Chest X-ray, AP view. Patient: 38 years old, sex F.
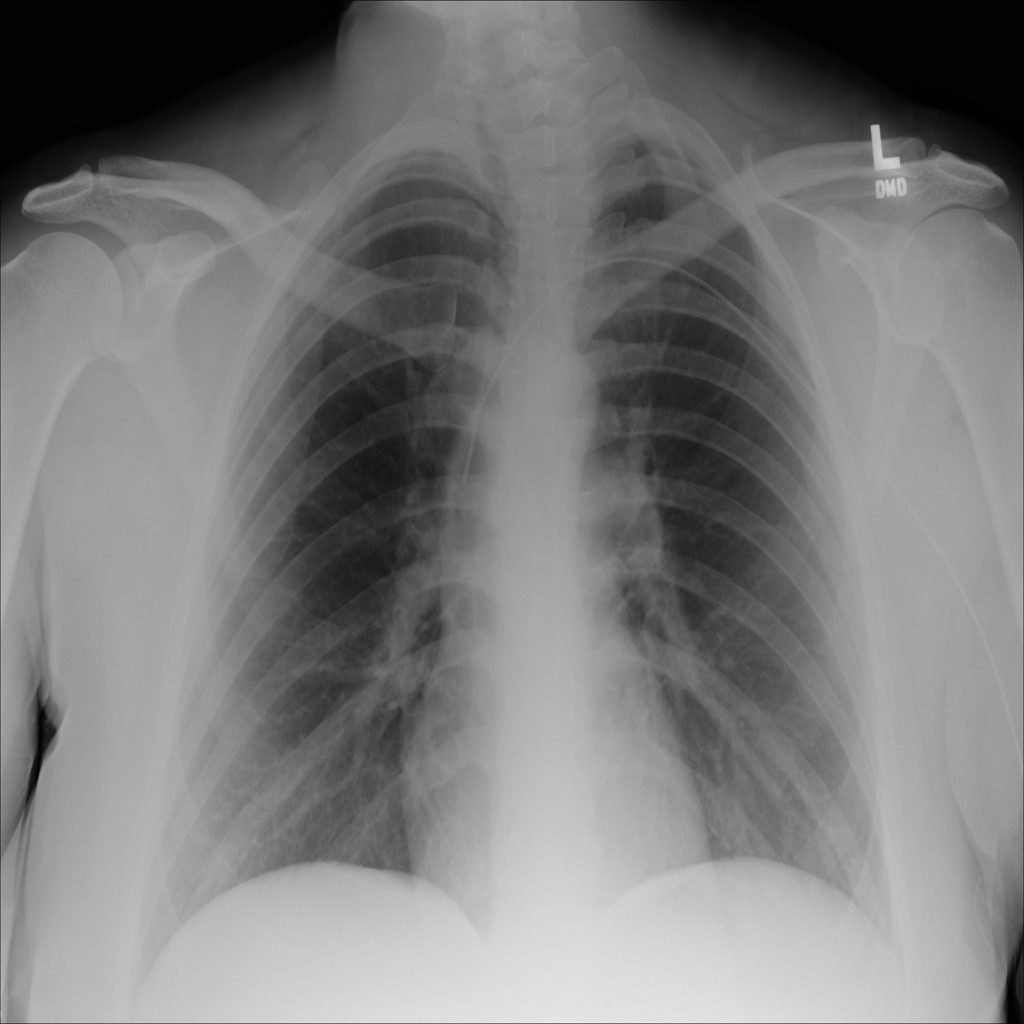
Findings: No Finding